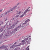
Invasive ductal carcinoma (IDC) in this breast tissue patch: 1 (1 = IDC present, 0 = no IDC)